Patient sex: M
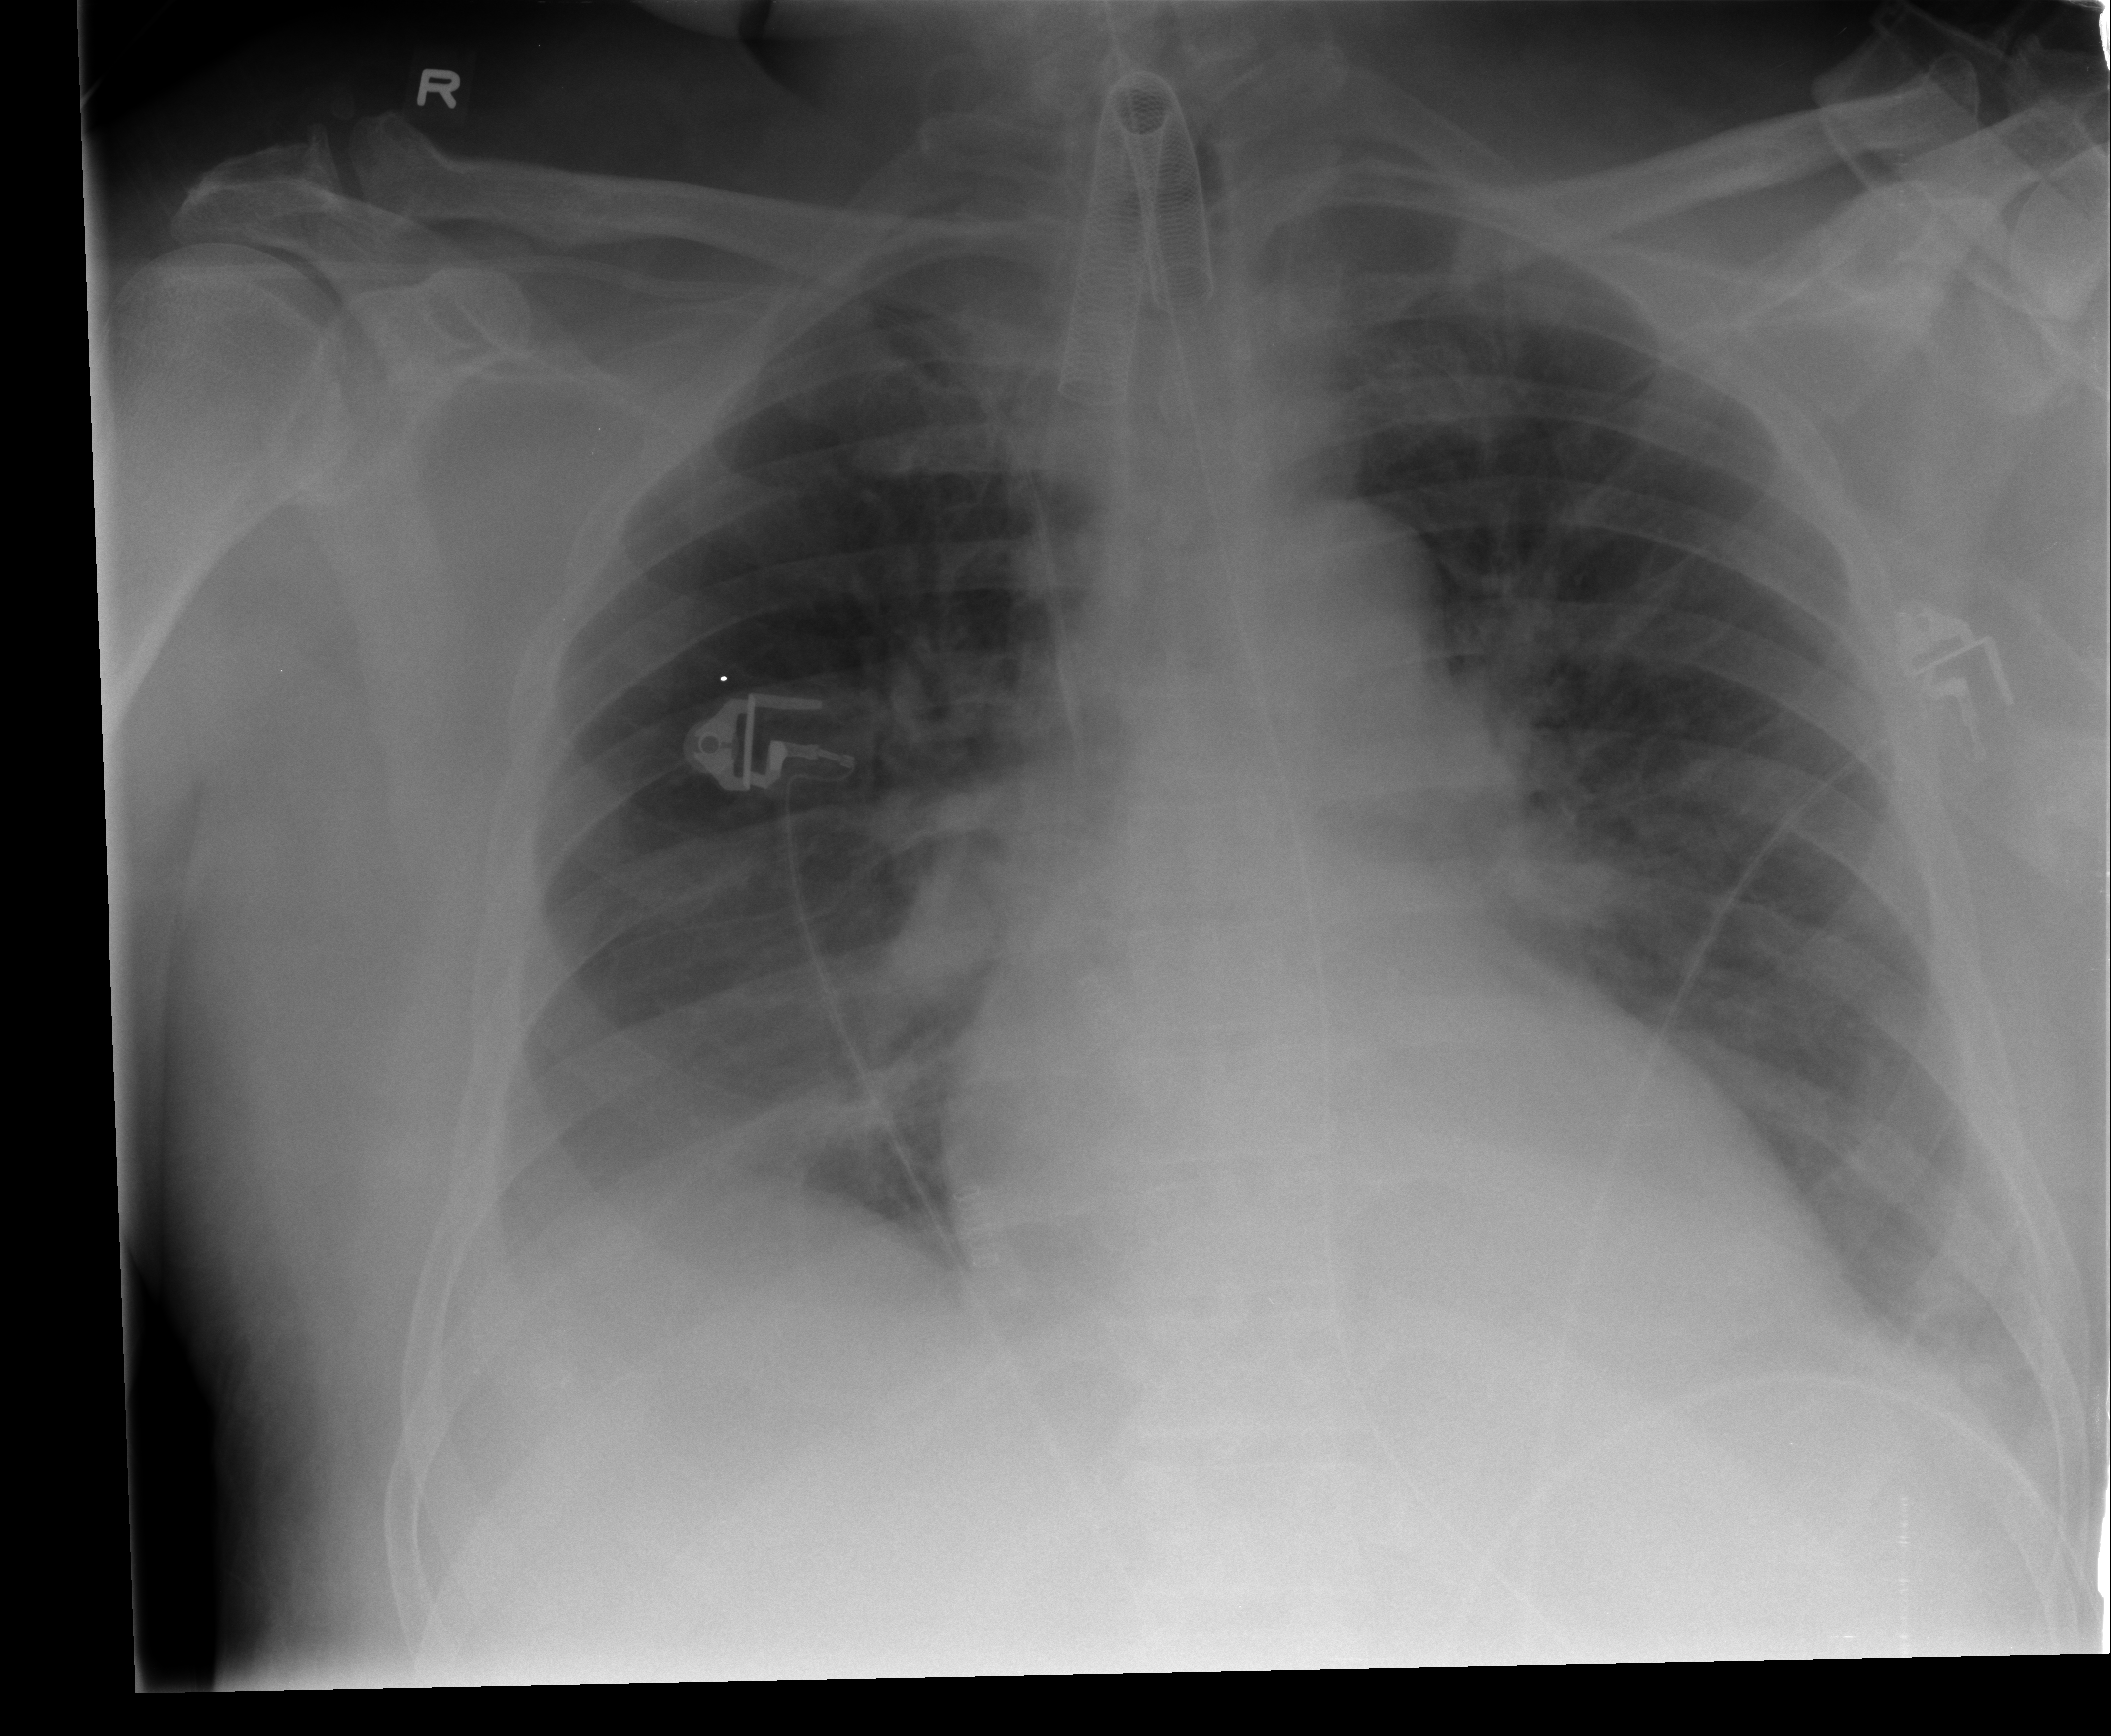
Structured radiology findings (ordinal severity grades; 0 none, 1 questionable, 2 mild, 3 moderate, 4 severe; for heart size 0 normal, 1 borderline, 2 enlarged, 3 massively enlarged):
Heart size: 0
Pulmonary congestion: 2
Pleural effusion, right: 2
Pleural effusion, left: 2
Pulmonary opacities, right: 1
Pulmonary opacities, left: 1
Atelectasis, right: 2
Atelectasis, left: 0